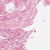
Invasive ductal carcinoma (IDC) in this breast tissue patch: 0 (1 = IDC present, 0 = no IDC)